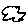
Label: cloud